Question: I got an error message say

I suddenly realized that I forgot to 'set' the 'default value' to one of my field call 'note'.
There are 2 ways that I'm thinking on how fix this :
1. Give it a default value
2. Make it nullable
Since I am very new to the database world, here is my question :
- -
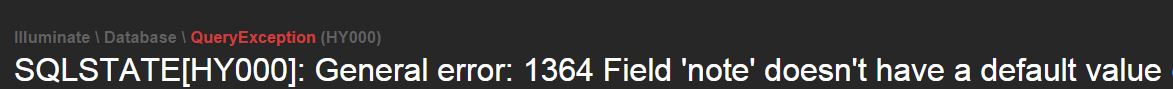
Answer: I'll toss my thoughts into this question. For something like a notes section, it might be ok to set the default value to '"None"' (forexample) instead of 'NULL'. While it won't make much of a difference performance wise, it would make a difference display wise. Depending on how you show this data to a user, do you want your notes section to have nothing in it at all, or do you want it to say "None Provided" or show nothing at all? For this case, it's a matter of personal preference.
The only thing I would suggest is to be consistent in your conventions. If you have a notes column on another table that has a default value, and this one doesn't, then it's inconsistent and, while likely not harmful, may lead to some frustration/confusion down the road.
Last thing, functionality wise, make sure you're checking for the right things. If you make it '->nullable()' and don't want to show 'NULL' results, use 'WHERE table.note IS NOT NULL'. If you provide a default value of say '"None"' and don't want to show those, then the 'WHERE' would be 'WHERE table.note != "None"'.
Hope that provides some insight!